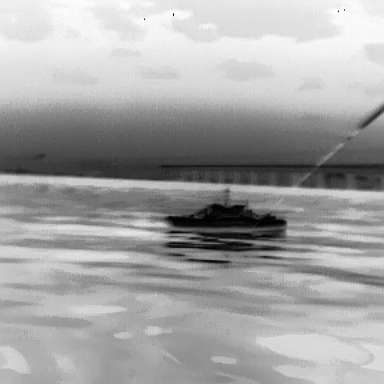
There is a warship in the infrared image.